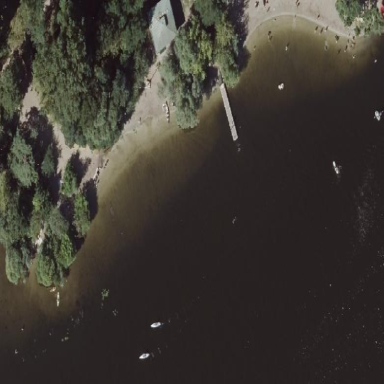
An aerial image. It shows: Swimming area for leisure on land designed for swimming sports.